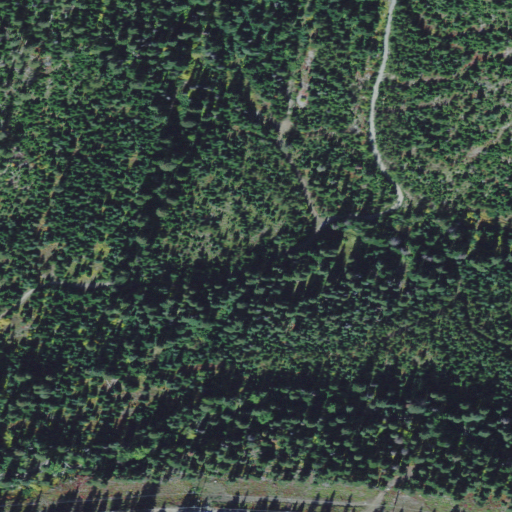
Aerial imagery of valley in Idaho named Humboldt Gulch containing only evergreen forest